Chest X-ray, AP view. Patient: 48 years old, sex F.
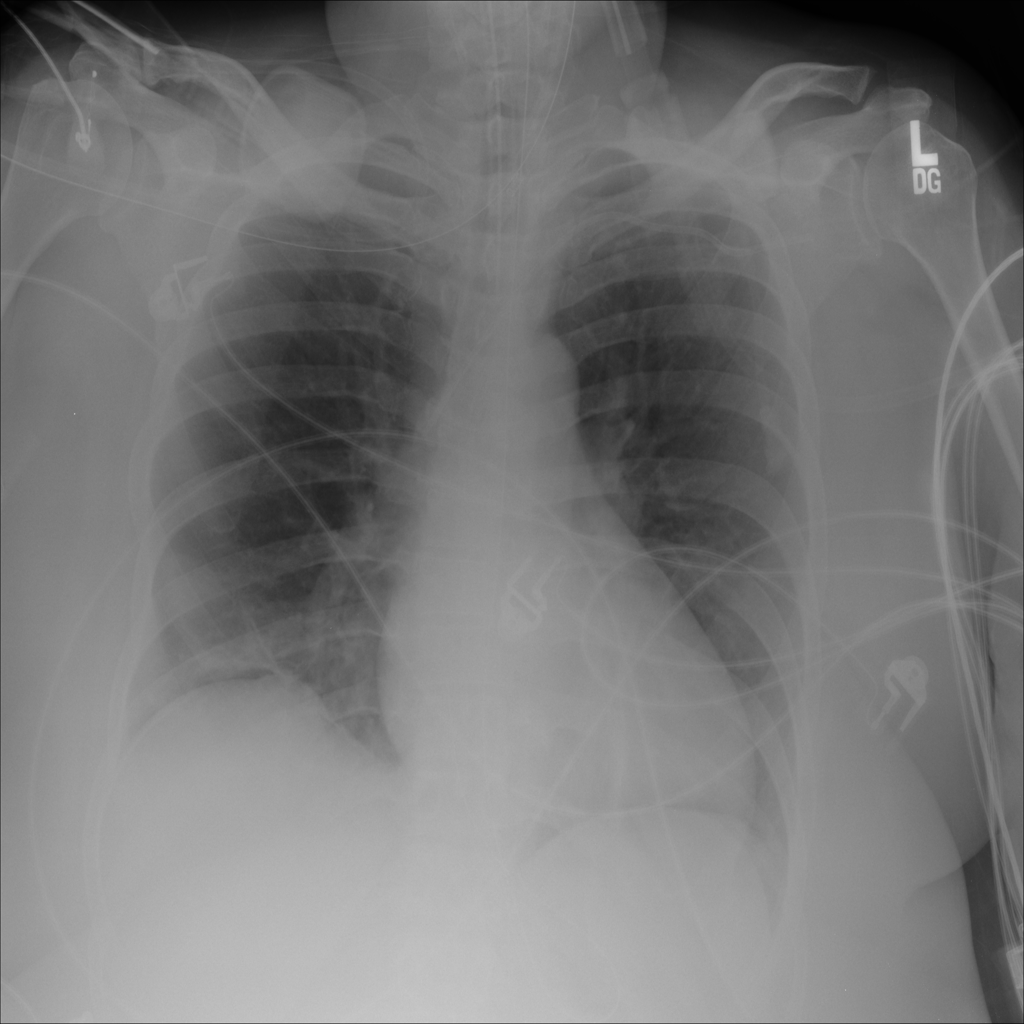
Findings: Atelectasis